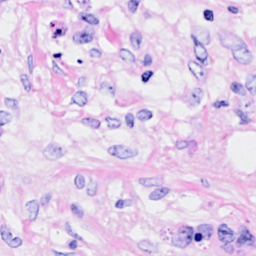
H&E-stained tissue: Breast